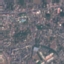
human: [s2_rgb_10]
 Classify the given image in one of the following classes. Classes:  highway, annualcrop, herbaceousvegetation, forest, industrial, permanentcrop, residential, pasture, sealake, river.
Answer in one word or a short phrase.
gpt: Residential